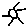
Label: sun